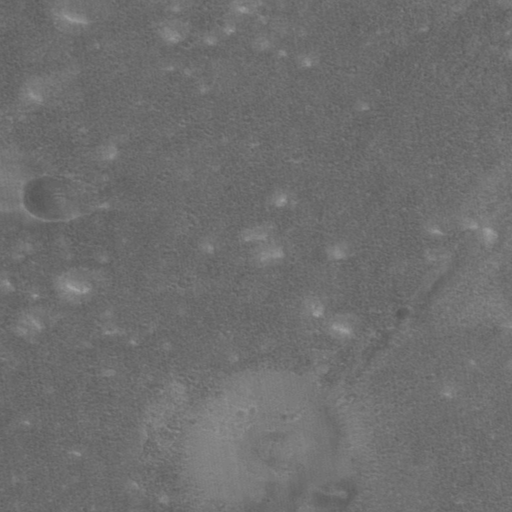
Objects detected: cone, cone